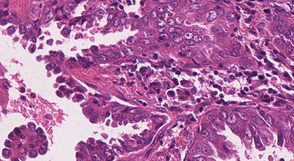
Tumor epithelial tissue: yes
Tumor-associated stroma tissue: yes
Normal tissue: no